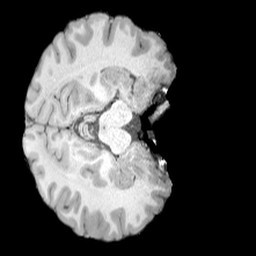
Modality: T1w
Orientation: axial
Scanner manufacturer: siemens
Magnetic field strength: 3 T
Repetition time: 2.08 s
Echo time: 0.00464 s